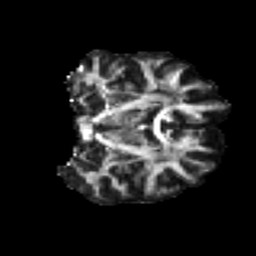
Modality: FA
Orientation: coronal
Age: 37
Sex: female
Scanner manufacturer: ge
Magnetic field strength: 3 T
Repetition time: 7.8 s
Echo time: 0.0608 s